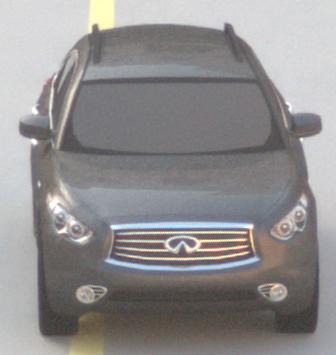
Make: Infiniti
Model: FX 37
Detailed model: FX (S51)
Model produced from: 2012/07
Model produced until: 2013/10
Doors: 5
Color: gray
Road condition: dry road
Daytime: sunrise or sunset
Contrast: low contrast